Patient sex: F
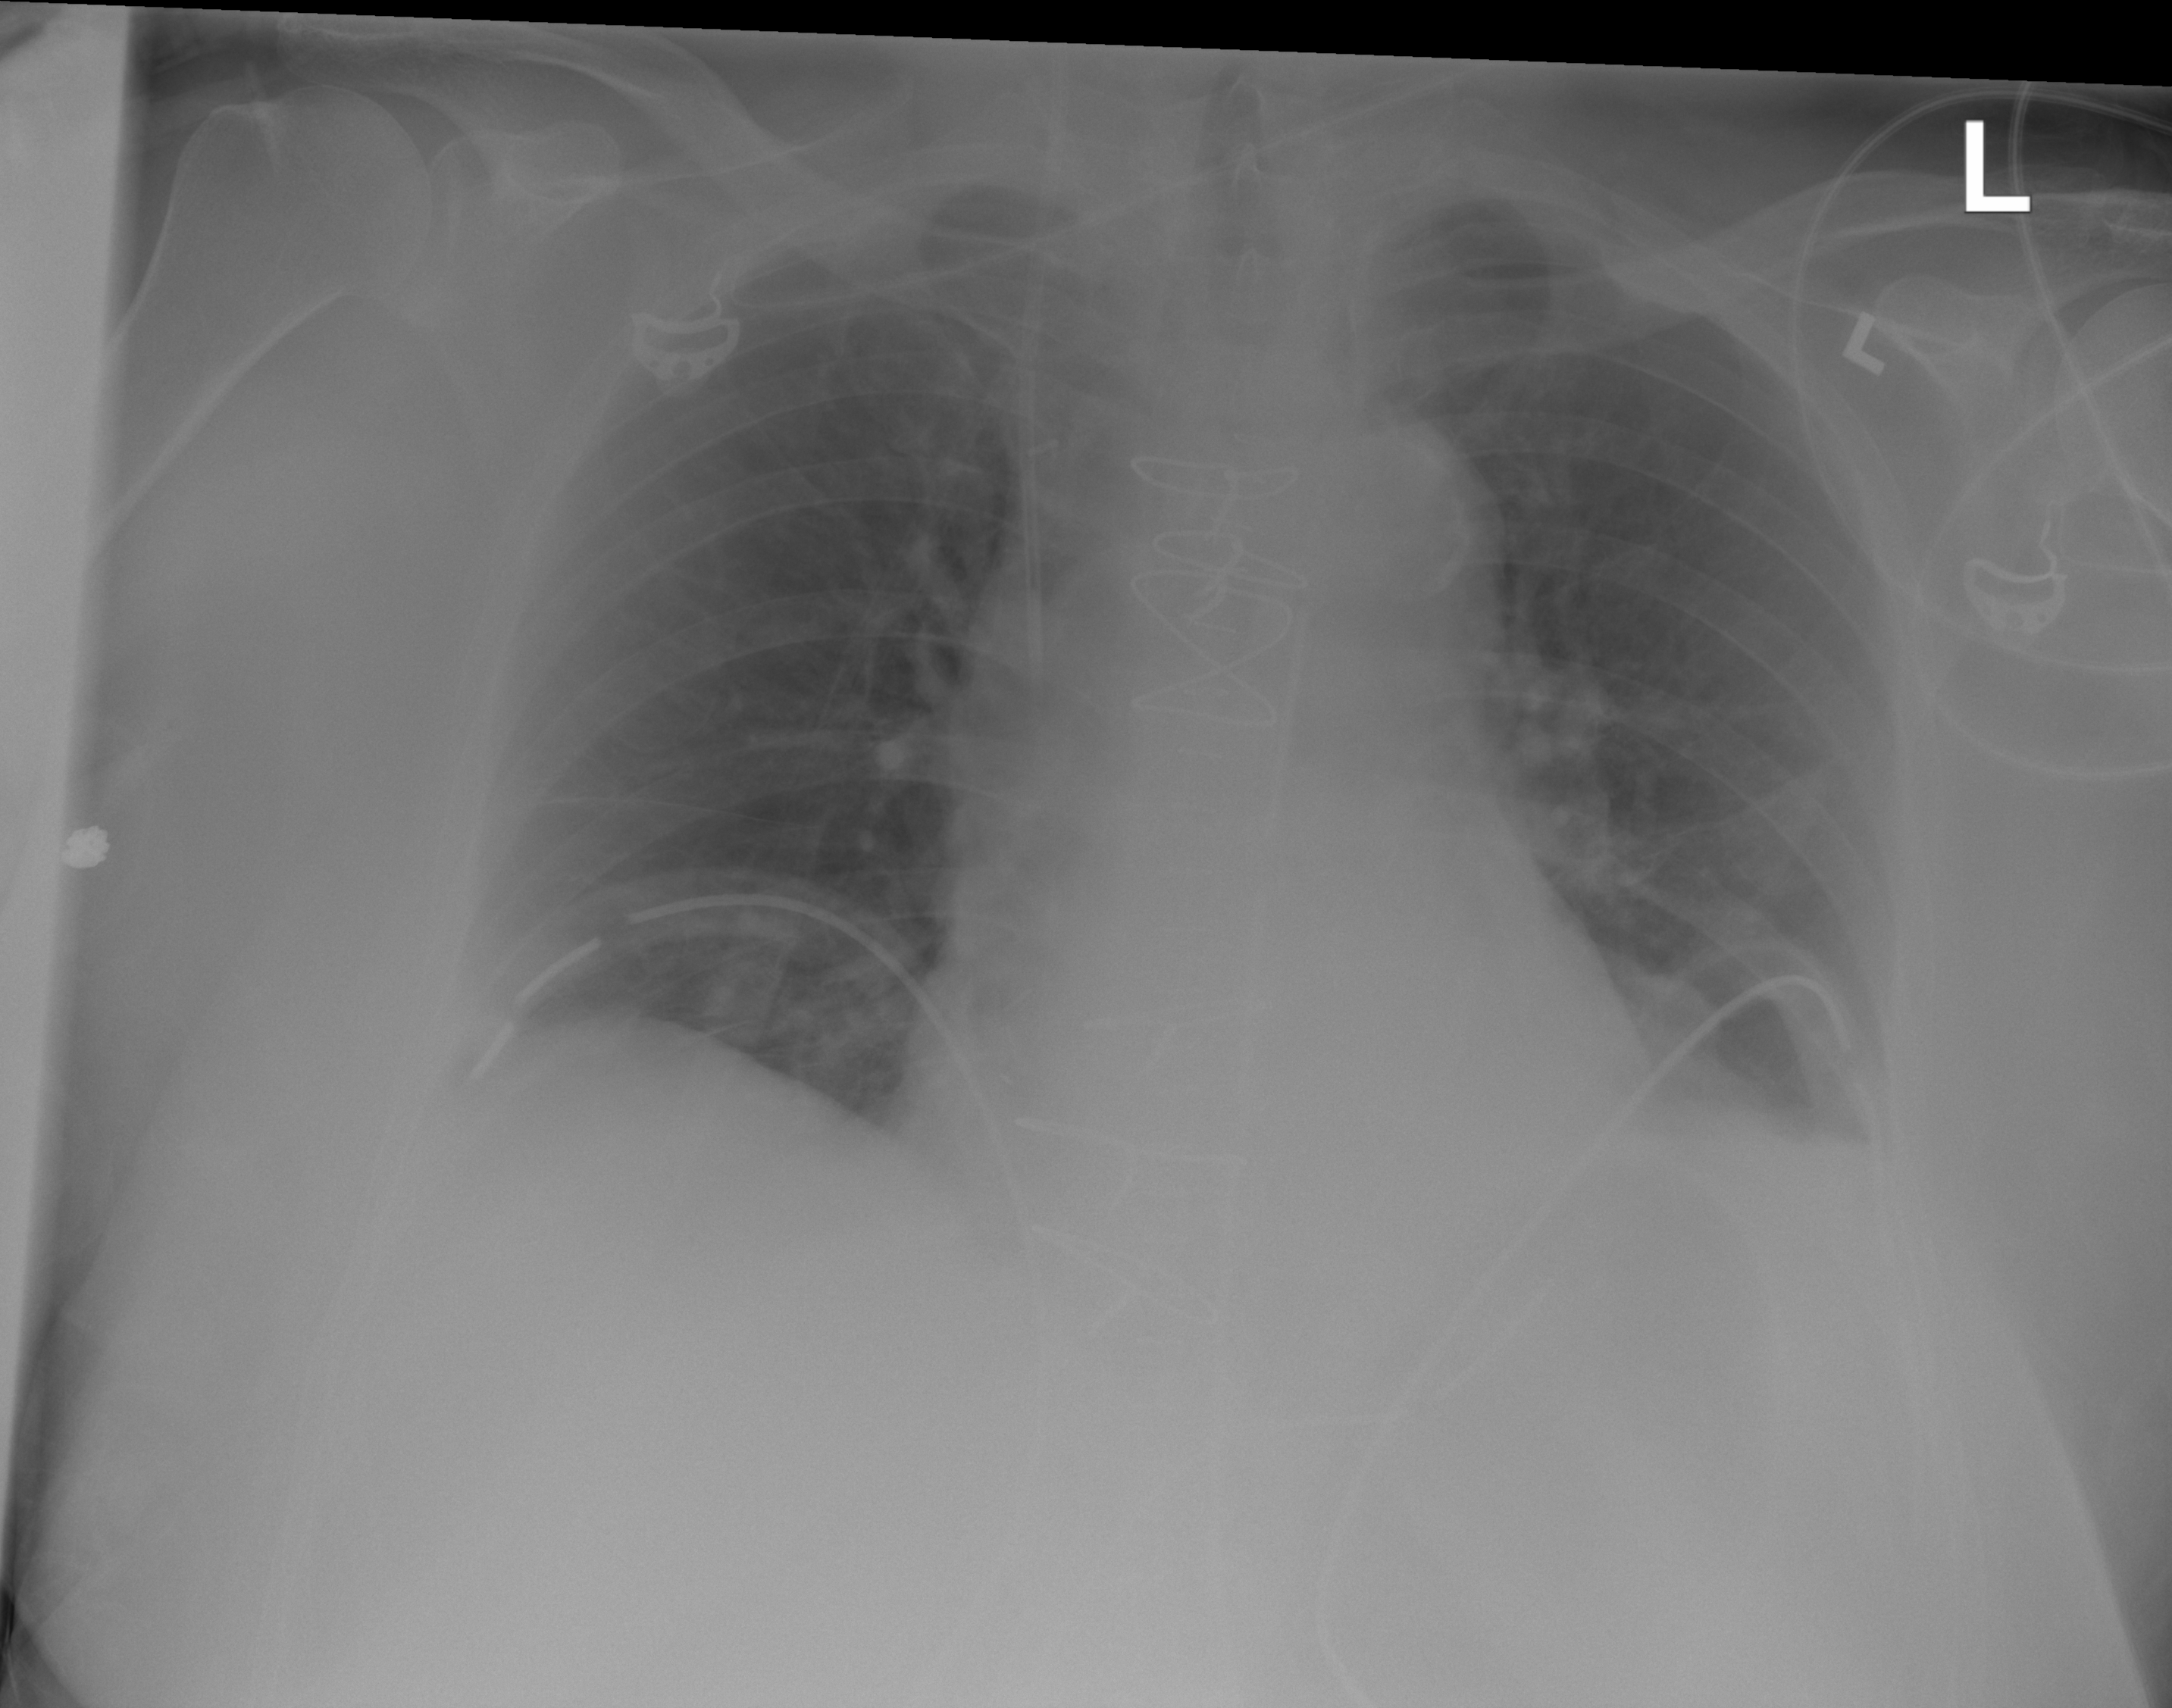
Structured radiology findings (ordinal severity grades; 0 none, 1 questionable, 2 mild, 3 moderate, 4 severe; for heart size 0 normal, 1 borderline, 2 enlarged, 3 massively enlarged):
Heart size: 0
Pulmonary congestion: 0
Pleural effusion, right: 1
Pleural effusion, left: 1
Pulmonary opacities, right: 0
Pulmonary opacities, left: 0
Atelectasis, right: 2
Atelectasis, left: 2